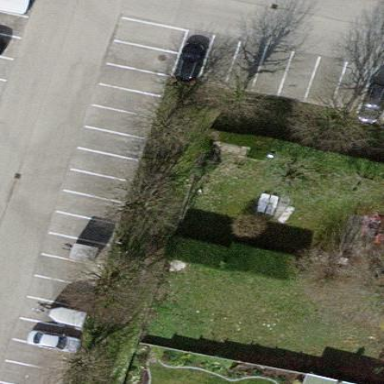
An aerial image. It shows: Parking area with surface.